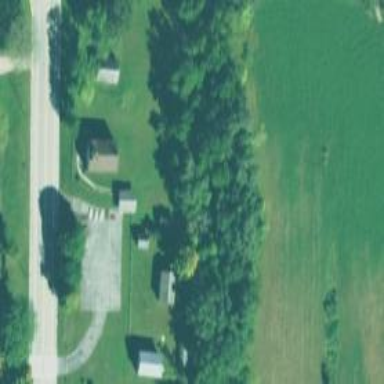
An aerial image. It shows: Historic cabin.